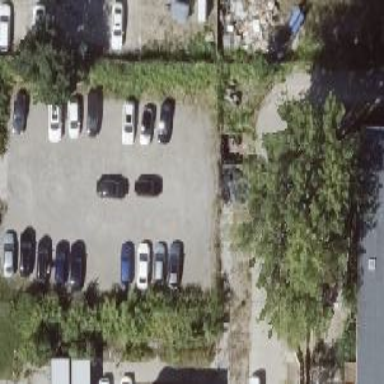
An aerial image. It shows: Parking area with surface.